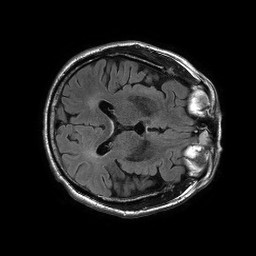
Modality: FLAIR
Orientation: axial
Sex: male
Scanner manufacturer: philips
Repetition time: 11 s
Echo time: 0.125 s